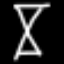
Label: hourglass